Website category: university
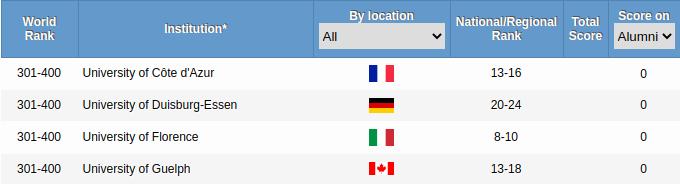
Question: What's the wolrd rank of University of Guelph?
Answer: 301-400

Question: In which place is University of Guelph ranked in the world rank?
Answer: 301-400

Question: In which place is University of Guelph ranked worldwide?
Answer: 301-400

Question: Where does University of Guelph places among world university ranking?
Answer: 301-400

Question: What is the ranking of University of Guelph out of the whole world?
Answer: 301-400

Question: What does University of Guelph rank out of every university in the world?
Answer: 301-400

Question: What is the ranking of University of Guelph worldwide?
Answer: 301-400

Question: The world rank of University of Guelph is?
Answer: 301-400

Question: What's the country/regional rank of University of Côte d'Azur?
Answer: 13-16

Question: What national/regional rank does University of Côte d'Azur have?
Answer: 13-16

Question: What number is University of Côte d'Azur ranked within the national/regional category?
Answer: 13-16

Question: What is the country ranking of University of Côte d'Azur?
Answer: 13-16

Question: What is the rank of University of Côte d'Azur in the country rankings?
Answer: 13-16

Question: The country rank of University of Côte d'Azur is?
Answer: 13-16

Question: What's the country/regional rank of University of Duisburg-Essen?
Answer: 20-24

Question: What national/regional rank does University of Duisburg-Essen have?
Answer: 20-24

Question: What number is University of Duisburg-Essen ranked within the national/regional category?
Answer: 20-24

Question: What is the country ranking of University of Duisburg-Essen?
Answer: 20-24

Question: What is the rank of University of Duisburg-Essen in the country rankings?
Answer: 20-24

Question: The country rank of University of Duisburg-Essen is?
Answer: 20-24

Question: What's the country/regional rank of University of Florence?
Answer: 8-10

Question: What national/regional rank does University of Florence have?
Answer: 8-10

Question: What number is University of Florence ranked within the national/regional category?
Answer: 8-10

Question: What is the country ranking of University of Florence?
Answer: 8-10

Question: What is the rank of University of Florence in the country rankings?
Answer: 8-10

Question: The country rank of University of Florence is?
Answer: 8-10

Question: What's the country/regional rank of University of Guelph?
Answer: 13-18

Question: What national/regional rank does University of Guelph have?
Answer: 13-18

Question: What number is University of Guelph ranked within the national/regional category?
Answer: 13-18

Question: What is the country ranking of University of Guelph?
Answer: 13-18

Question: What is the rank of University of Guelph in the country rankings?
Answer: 13-18

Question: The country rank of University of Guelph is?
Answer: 13-18

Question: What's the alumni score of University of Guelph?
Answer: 0

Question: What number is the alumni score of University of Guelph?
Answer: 0

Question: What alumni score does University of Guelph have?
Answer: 0

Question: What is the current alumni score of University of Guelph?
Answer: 0

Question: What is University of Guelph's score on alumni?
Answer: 0

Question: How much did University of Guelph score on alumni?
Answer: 0

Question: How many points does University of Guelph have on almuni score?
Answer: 0

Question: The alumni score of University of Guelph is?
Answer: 0